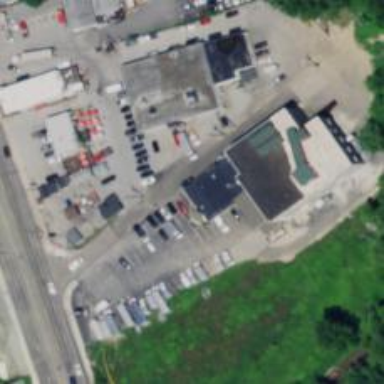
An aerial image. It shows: Car rental facility.